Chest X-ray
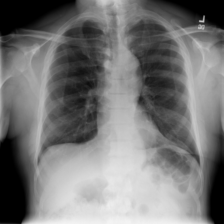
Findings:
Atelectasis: negative
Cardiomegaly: negative
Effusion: negative
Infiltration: positive
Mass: negative
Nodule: negative
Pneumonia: negative
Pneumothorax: negative
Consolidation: negative
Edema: negative
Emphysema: negative
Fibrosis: negative
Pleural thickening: negative
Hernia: negative